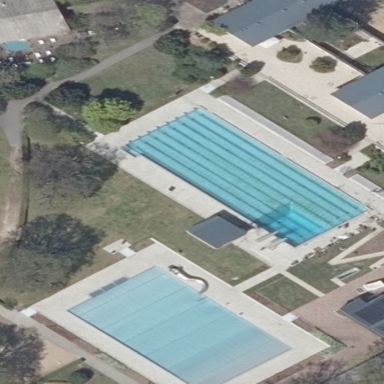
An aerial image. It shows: Outdoor swimming pool for leisure and sport activities.